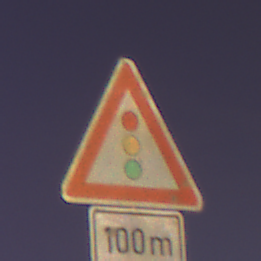
Verkehrszeichen: Lichtzeichenanlage
Zusatzzeichen unten: Entfernungsangaben1
Umgebung: Outdoor, Urban
Tageszeit: Night
Wetter: PartlyCloudy
Licht: Natural
Jahreszeit: NotSpecified
Kontrast: HighContrast